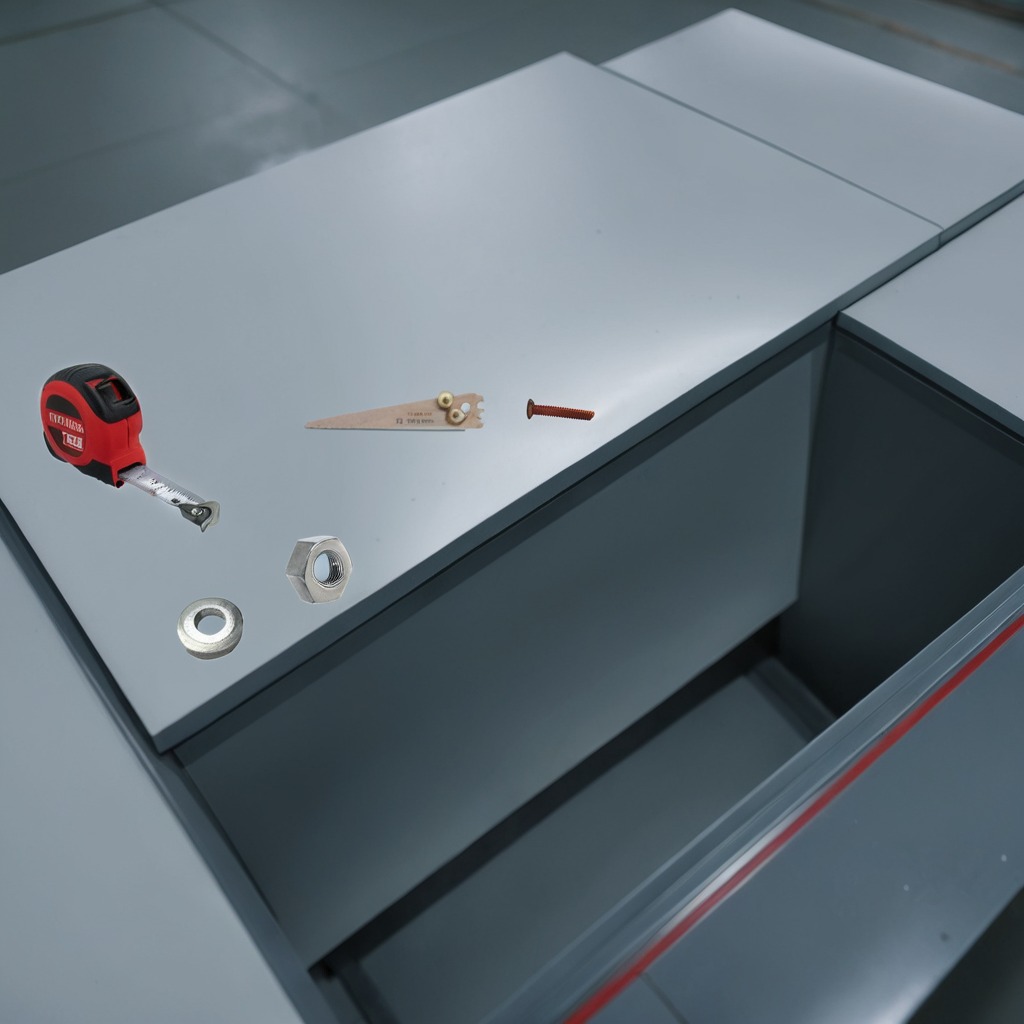
A metal washer, a measuring tape, an iron nail, a handheld metal saw, and a metal nut are lying on the toolbox surface.